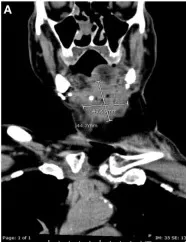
(A) CT scan of the patient neck with IV contrast. Compared to 4.5 cm x 4.3 cm before anti-PD-1 treatment.
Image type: radiology (ct)